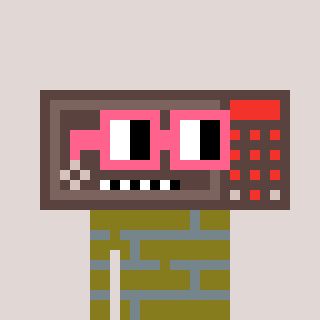
a pixel art character with square pink glasses, a wallsafe-shaped head and a gunk-colored body on a warm background